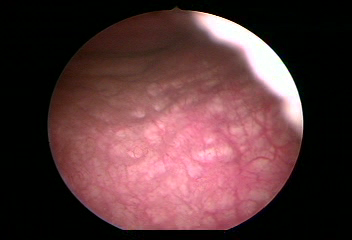
Modality: WLC
Class: Normal mucosa
Bladder cancer association: No